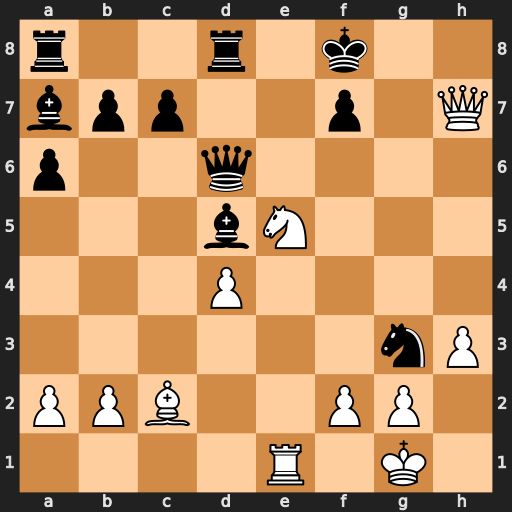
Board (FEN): r2r1k2/bpp2p1Q/p2q4/3bN3/3P4/6nP/PPB2PP1/4R1K1
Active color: w
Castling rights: -
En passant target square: -
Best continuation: Nd7+ Rxd7 Qh8#